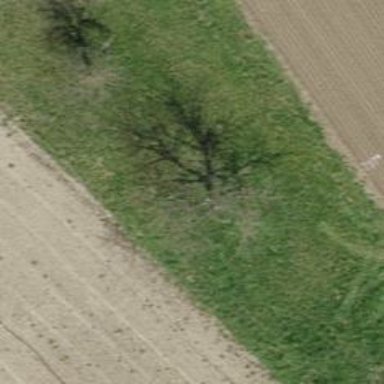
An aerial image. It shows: Deciduous tree with broadleaved leaves.